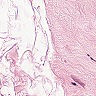
Metastatic tissue present: no